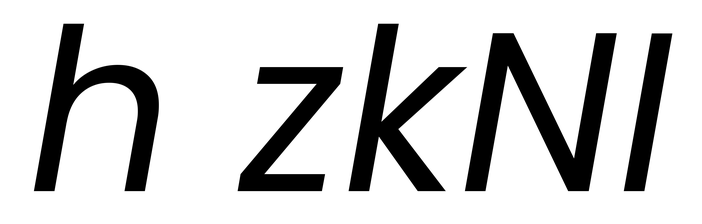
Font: Poppins-Italic